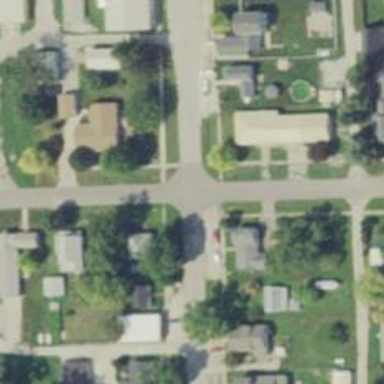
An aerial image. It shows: Residential road.